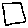
Label: square